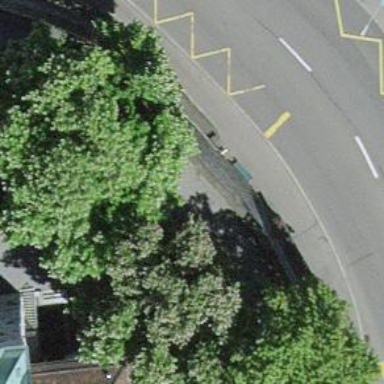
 serving as platform for public transportation."